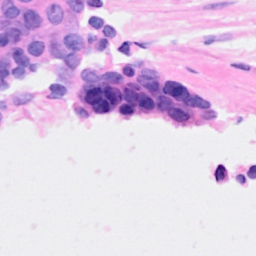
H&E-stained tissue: Breast